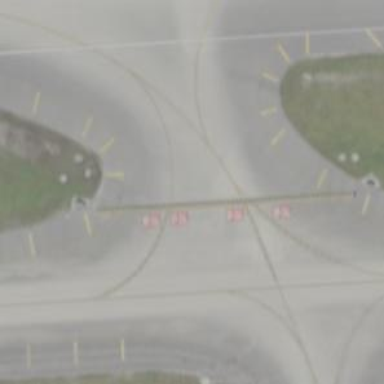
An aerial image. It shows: Image of taxiway at airport.